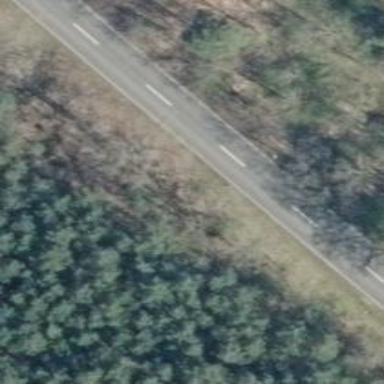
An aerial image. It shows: Asphalt road classified as tertiary.